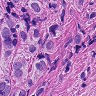
Metastatic tissue present: yes